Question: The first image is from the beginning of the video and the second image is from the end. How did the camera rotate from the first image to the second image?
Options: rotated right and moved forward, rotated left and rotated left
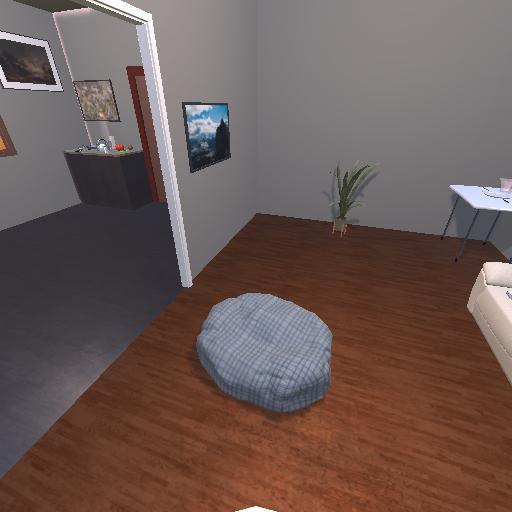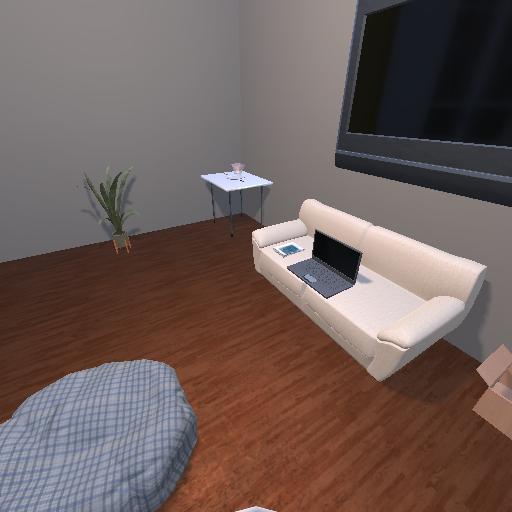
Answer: rotated right and moved forward